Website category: movie
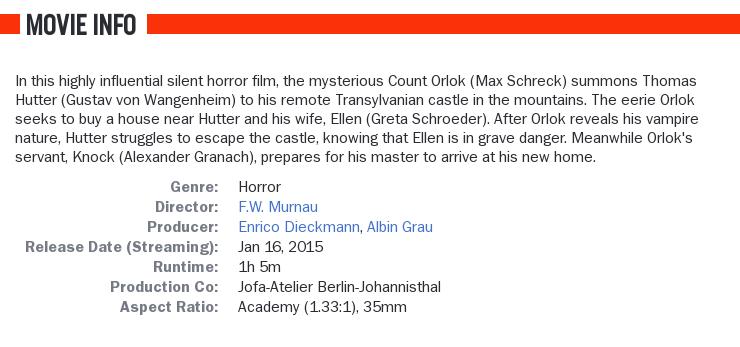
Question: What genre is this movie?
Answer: horror

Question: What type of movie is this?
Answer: horror

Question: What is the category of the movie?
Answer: horror

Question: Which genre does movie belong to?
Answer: horror

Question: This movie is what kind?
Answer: horror

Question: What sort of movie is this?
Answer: horror

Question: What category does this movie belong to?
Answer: horror

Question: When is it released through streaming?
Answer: Jan 16, 2015

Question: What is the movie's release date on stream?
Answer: Jan 16, 2015

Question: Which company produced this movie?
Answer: Jofa-Atelier Berlin-Johannisthal

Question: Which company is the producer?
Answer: Jofa-Atelier Berlin-Johannisthal

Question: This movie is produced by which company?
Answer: Jofa-Atelier Berlin-Johannisthal

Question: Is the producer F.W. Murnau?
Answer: no

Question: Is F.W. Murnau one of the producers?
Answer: no

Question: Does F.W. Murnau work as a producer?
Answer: no

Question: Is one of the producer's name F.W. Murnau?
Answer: no

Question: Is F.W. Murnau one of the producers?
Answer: no

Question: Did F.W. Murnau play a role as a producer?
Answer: no

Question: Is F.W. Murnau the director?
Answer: yes

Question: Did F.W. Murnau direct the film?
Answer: yes

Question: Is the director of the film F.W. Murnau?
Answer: yes

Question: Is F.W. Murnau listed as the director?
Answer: yes

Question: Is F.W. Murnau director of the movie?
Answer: yes

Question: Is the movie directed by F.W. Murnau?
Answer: yes

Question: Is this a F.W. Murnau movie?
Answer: yes

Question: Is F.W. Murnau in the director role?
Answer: yes

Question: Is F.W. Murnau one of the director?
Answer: yes

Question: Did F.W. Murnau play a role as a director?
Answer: yes

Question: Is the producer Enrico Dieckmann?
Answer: yes

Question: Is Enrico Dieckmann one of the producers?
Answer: yes

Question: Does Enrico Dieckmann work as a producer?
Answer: yes

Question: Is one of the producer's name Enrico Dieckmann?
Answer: yes

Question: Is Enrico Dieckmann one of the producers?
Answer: yes

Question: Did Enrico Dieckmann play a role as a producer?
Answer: yes

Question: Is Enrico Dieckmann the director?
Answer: no

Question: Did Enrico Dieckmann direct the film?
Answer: no

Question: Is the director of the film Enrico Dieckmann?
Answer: no

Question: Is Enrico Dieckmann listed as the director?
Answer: no

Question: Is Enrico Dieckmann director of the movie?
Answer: no

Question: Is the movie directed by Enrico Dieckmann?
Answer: no

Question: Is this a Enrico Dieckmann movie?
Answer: no

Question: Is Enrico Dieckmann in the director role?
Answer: no

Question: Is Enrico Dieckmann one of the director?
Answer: no

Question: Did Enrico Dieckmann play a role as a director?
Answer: no

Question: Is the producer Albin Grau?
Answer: yes

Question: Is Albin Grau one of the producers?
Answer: yes

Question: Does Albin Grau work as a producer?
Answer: yes

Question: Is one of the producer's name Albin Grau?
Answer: yes

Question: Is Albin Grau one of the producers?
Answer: yes

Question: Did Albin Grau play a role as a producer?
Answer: yes

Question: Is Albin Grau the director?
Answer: no

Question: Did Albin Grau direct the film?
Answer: no

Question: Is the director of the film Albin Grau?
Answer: no

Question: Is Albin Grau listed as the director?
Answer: no

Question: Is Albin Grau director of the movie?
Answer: no

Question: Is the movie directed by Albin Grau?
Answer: no

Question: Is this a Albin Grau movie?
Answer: no

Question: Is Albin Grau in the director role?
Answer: no

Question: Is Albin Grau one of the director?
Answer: no

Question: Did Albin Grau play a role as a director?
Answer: no